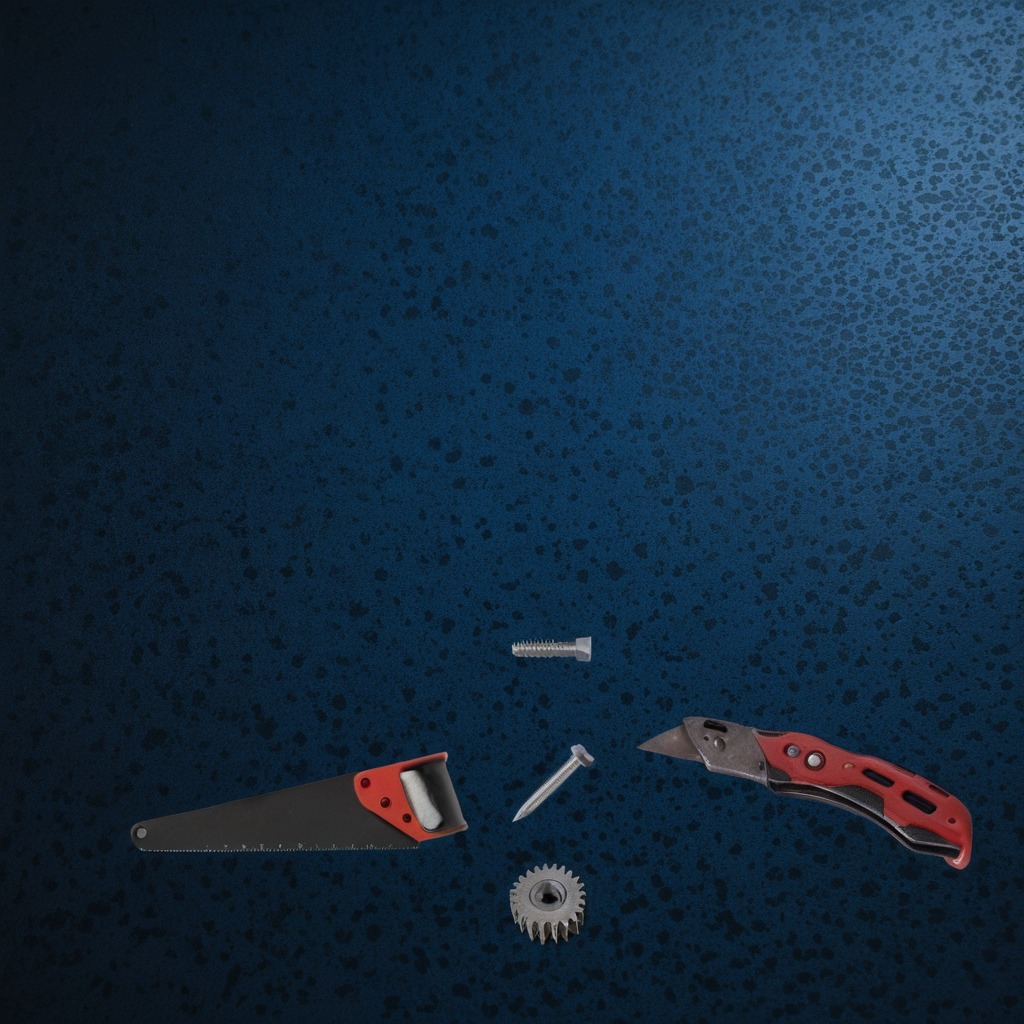
A steel gear with teeth, a utility knife, a metal machine screw, an iron nail, and a handheld metal saw are lying on the clean granite tabletop inside a workshop at night.